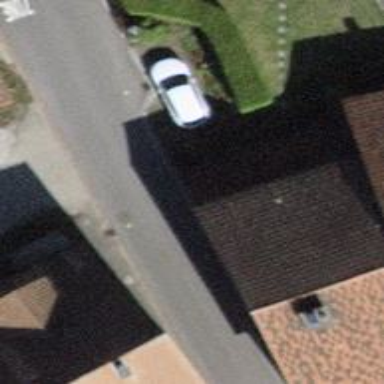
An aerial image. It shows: Driveway made of paving stones.